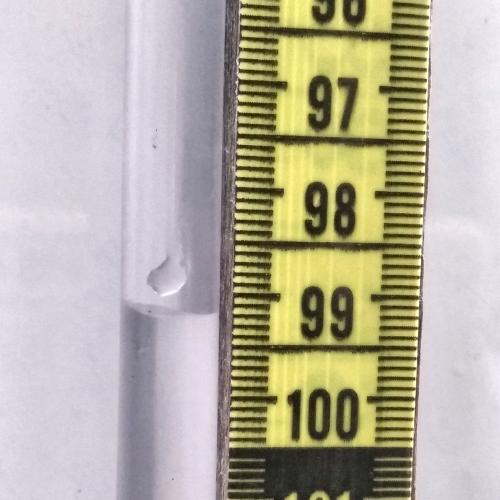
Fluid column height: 99.2 cm